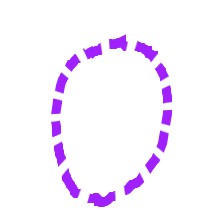
Shape: circle